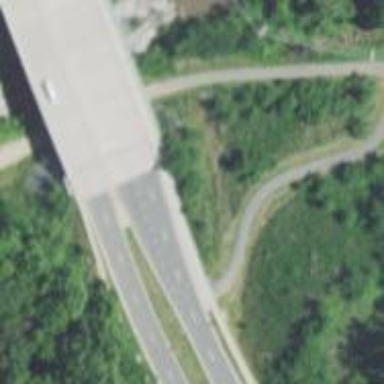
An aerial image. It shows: Cycleway bridge with excellent trail visibility.